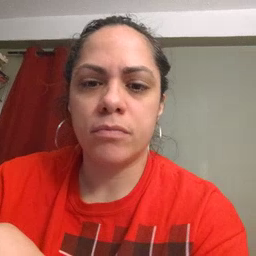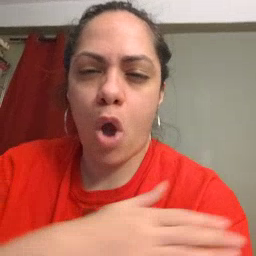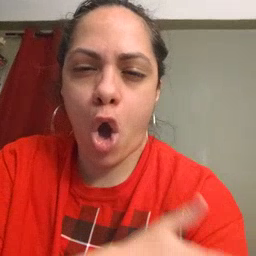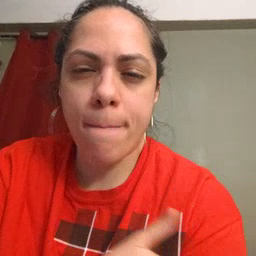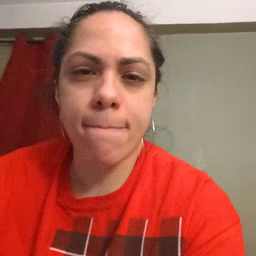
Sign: arm